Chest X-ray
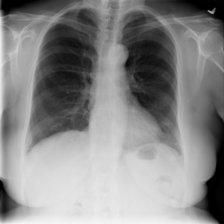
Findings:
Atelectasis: negative
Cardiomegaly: negative
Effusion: negative
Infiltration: negative
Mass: negative
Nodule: negative
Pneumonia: negative
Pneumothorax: negative
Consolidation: negative
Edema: negative
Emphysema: negative
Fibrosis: negative
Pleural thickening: negative
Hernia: negative